I will show an image sequence of human cooking. I have annotated the images with numbered circles. Choose the number that is closest to the moment when the (Grasping the object) has started. You are a five-time world champion in this game. Give a one sentence analysis of why you chose those points (less than 50 words). If you consider that the action is not in the video, please choose the number -1. Provide your answer at the end in a json file of this format: {"points": []}
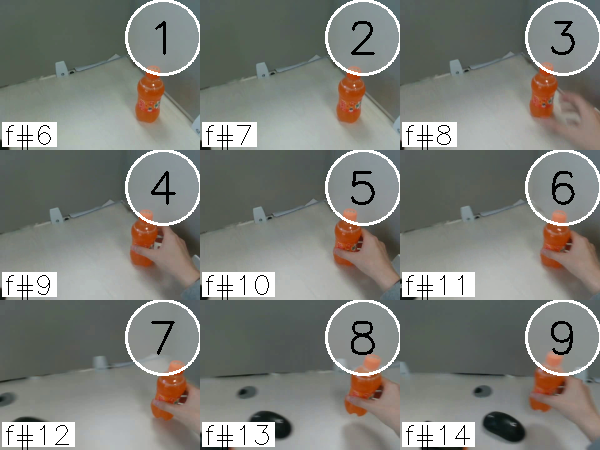
Frame 5 shows the clearest moment of hand-object contact.
{"points": [5]}